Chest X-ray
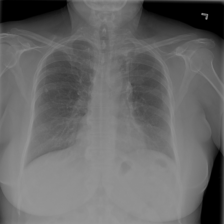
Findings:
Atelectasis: negative
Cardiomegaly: negative
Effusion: negative
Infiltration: negative
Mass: negative
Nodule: positive
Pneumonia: negative
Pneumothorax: negative
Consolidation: negative
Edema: negative
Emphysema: negative
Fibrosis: negative
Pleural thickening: positive
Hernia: negative